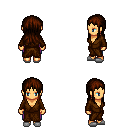
a pixel art fantasy rpg character, female body template, human, tanned skin, brown robe, magenta pants, brown unkempt hairstyle, white slippers, four views (front, back, left, right), 2x2 character sprite sheet, small pixel art, hard edges, no anti-aliasing